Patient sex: M
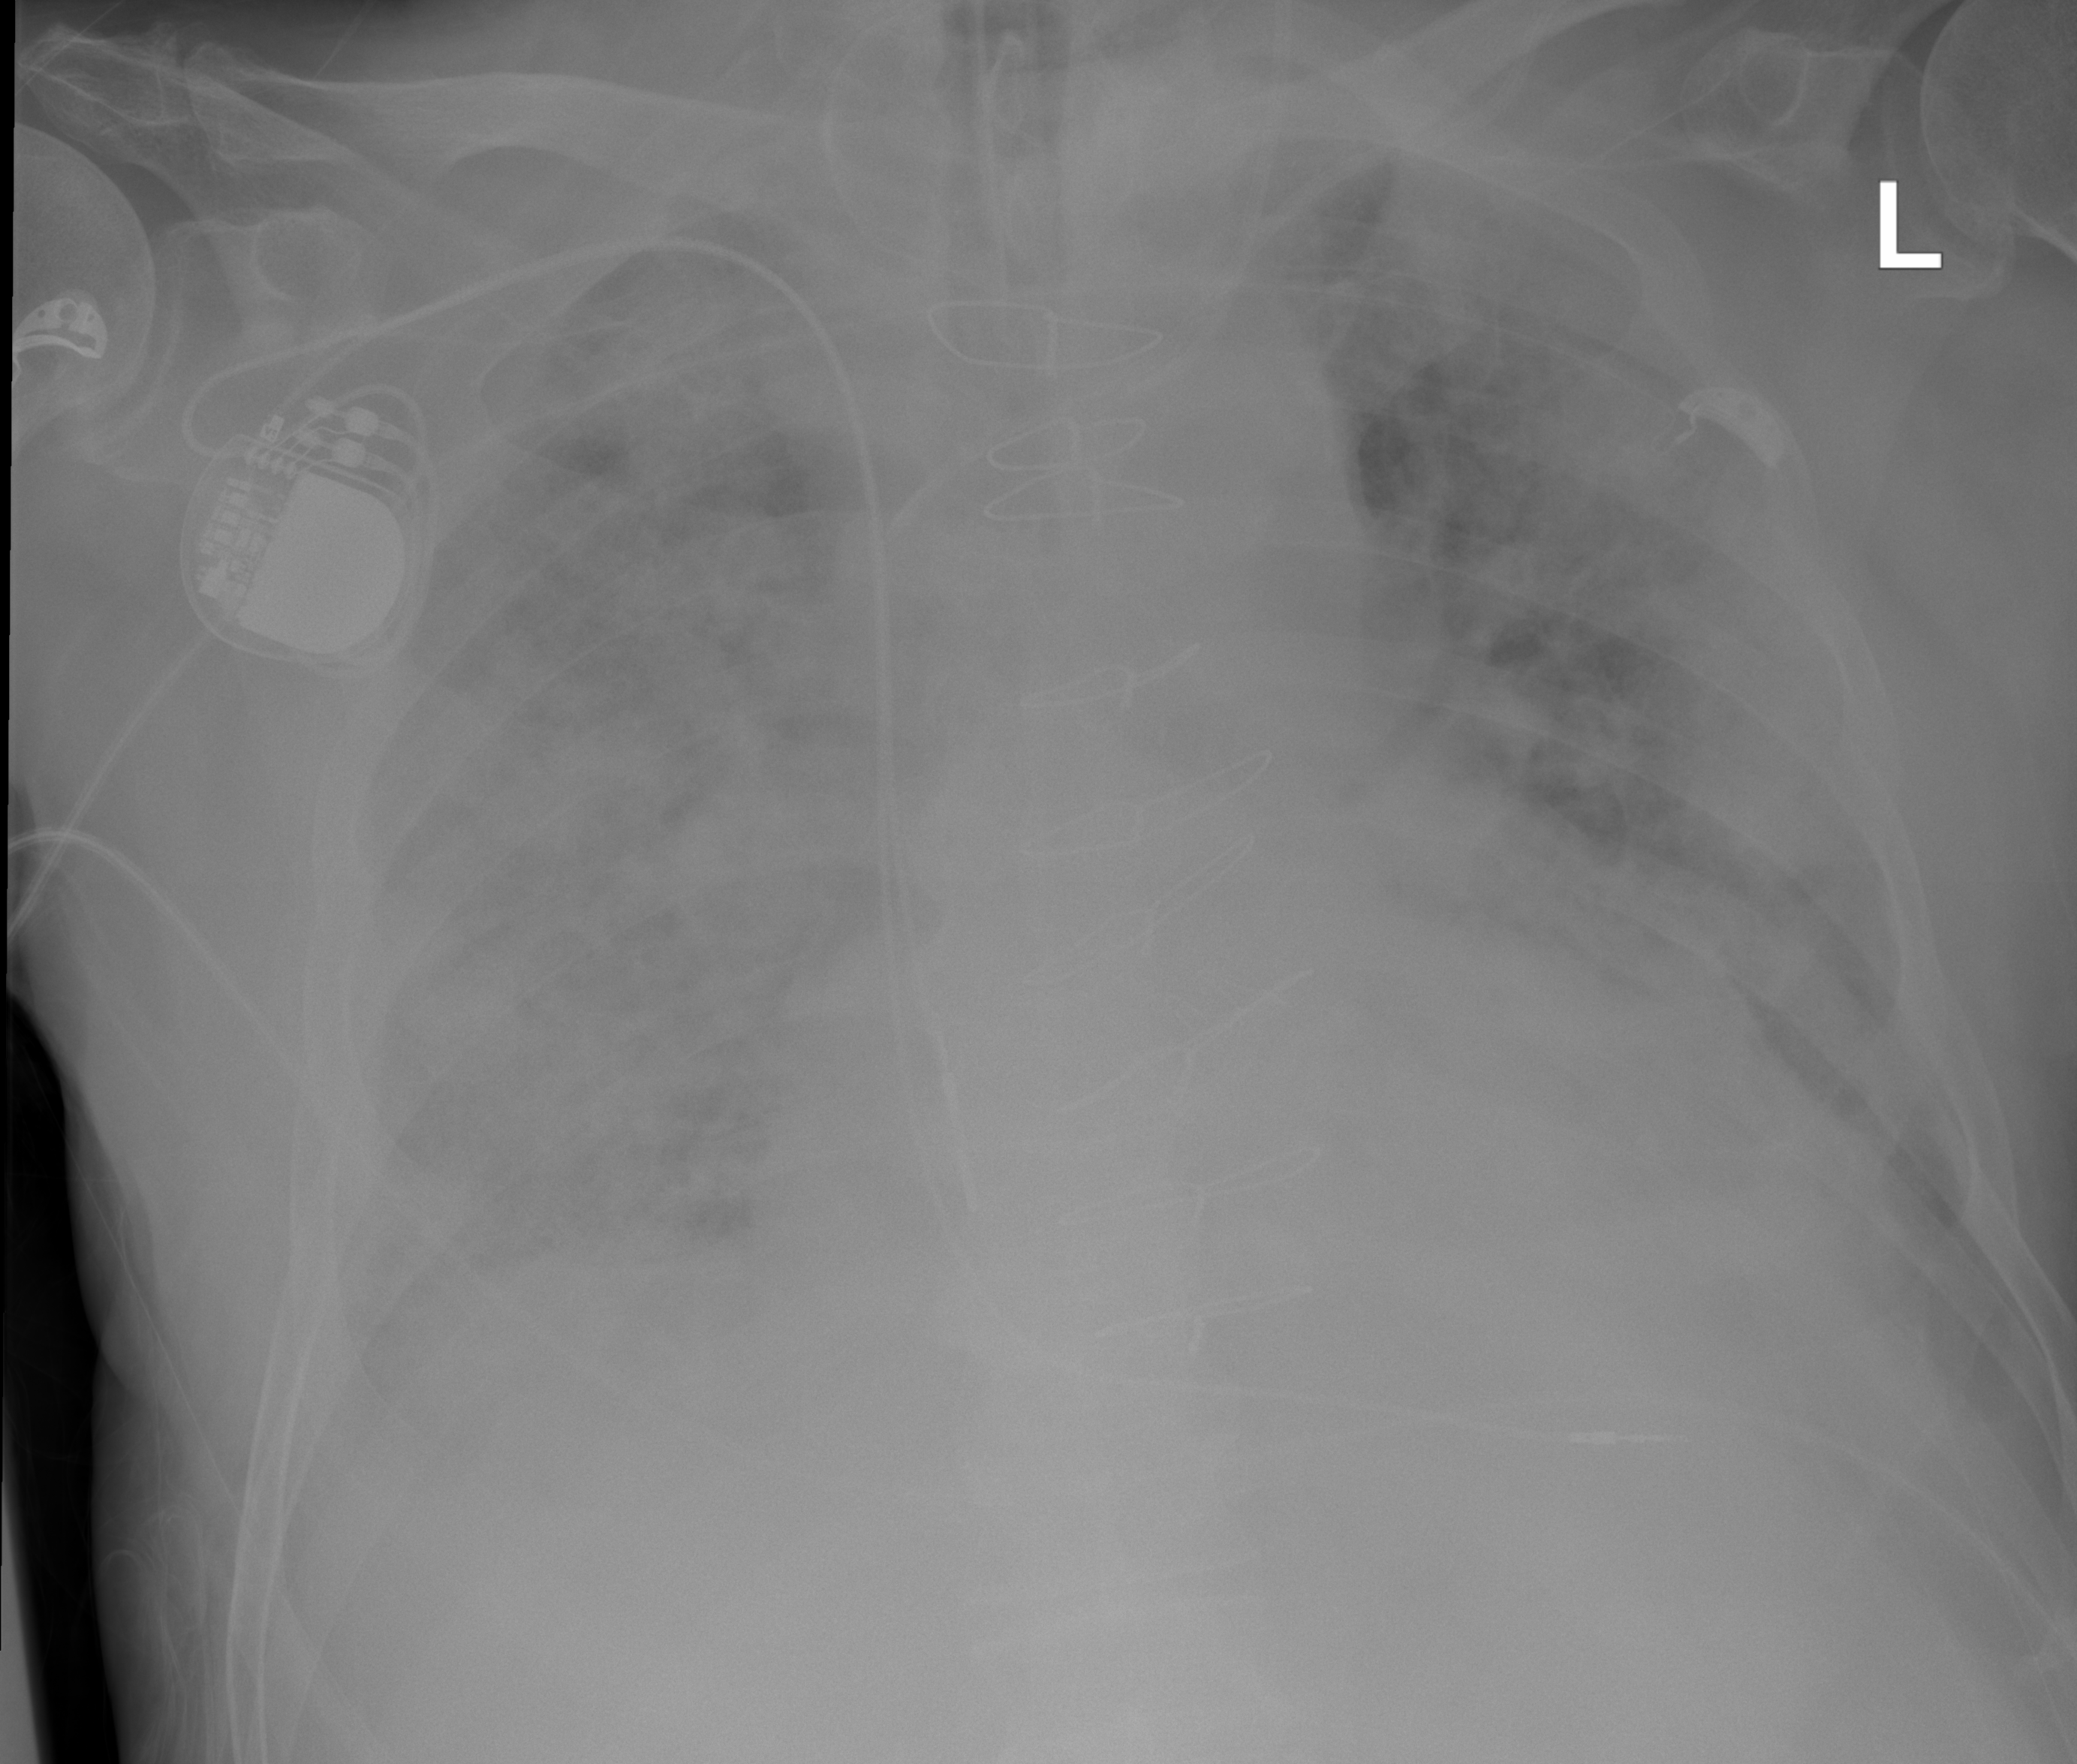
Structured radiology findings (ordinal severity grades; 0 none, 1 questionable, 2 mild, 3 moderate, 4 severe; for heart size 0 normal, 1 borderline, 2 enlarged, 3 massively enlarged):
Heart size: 2
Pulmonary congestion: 2
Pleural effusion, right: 2
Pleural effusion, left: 2
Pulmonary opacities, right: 4
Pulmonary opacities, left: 3
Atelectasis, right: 3
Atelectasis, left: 3